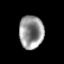
Tissue: lung
Cell type: Endothelial cells
Senescence score: 0.1961
Nuclear area (px): 796
Mean DAPI intensity: 148.734